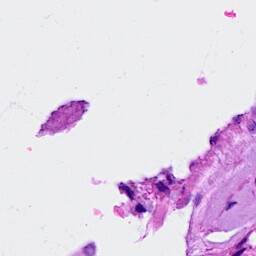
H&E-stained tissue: Breast